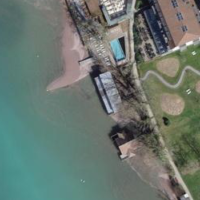
EUNIS habitat code: 14
Species observed at this site:
Corvus corone
Podiceps cristatus
Cyanistes caeruleus
Fulica atra
Anas platyrhynchos
Sturnus vulgaris
Delichon urbicum
Passer domesticus
Fringilla coelebs
Buteo buteo
Primula veris
Sylvia atricapilla
Carduelis carduelis
Columba palumbus
Muscicapa striata
Turdus merula
Larus michahellis
Cygnus olor
Hirundo rustica
Milvus migrans
Milvus milvus
Turdus pilaris
Phoenicurus ochruros
Anser anser
Dioscorea communis
Falco tinnunculus
Motacilla alba
Acrocephalus scirpaceus